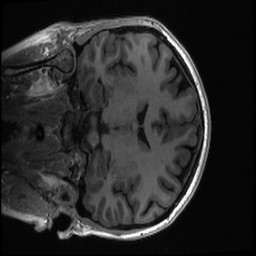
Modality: T1w
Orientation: coronal